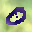
Label: 0